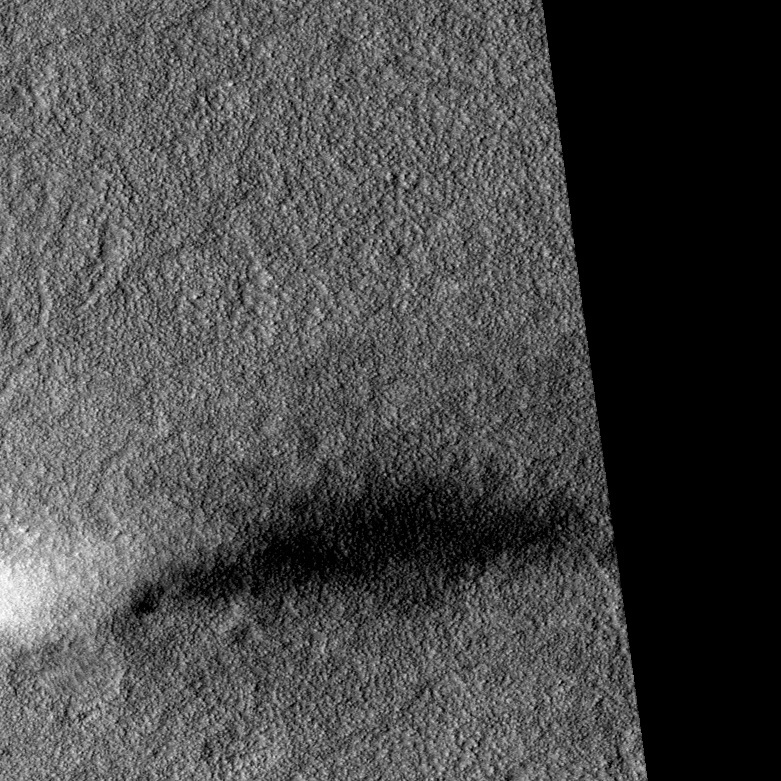
Label: dustdevil